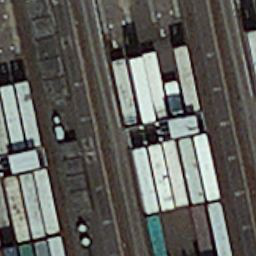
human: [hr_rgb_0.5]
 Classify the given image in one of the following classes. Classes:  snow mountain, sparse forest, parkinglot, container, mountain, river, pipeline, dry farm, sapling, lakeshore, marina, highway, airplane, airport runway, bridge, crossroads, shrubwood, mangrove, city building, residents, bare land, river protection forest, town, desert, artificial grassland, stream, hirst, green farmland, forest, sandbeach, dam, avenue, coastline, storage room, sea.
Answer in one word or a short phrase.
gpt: container